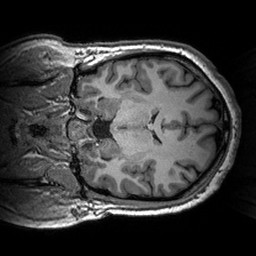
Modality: T1w
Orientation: coronal
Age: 31
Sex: male
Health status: healthy
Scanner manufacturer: siemens
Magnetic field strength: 3 T
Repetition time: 2.53 s
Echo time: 0.00288 s